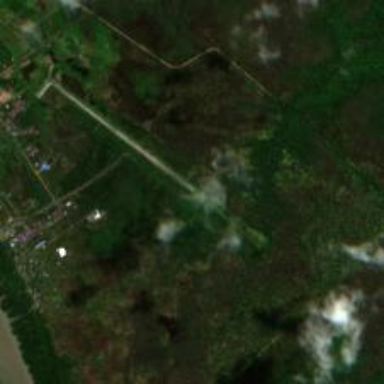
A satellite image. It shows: Runway at airport.